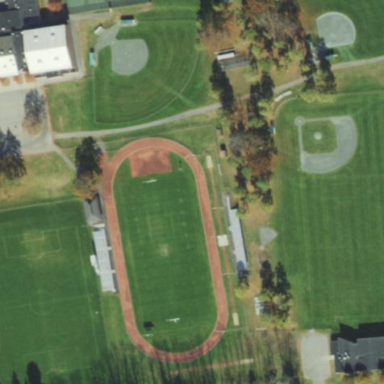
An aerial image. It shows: Track in leisure land.